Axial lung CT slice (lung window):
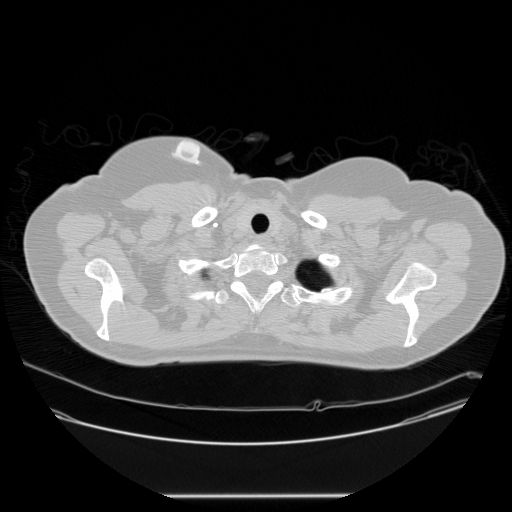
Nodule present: no